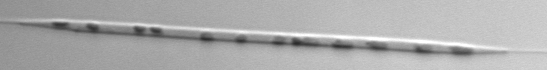
Label: Rhizosolenia